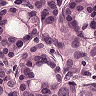
Metastatic tissue present: yes